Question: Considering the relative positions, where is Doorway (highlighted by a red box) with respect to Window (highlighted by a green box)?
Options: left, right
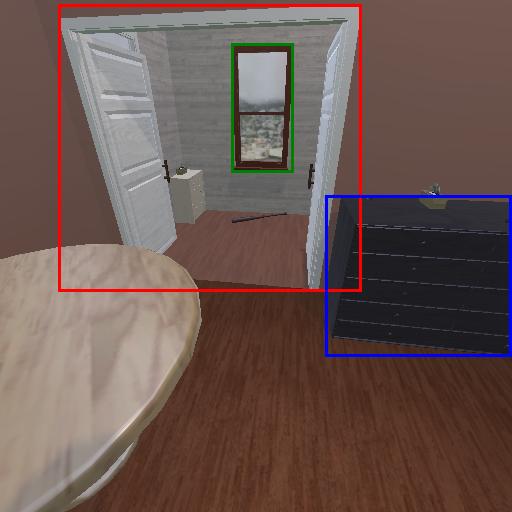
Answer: left